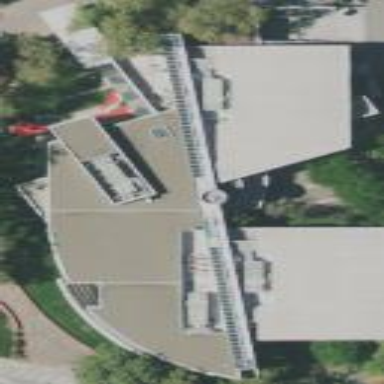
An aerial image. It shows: Museum building.